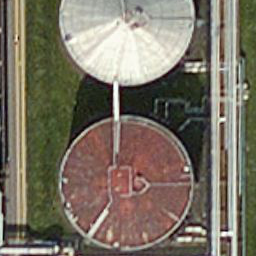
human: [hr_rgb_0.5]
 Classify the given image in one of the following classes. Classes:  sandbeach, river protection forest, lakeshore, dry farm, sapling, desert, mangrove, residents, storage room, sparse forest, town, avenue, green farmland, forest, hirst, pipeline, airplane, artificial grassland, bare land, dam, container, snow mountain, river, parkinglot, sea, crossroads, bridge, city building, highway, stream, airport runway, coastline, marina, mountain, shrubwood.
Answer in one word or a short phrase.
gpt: storage room